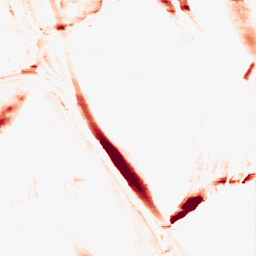
Category: morphological
Decomposition family: morphological_ellipse
Decomposition parameters: operation: opening
width: 5
height: 30
Upsampling method: sinc_blackman
Upsampling parameters: scale: 2
kernel_size: 16
Upsampling scale: 2